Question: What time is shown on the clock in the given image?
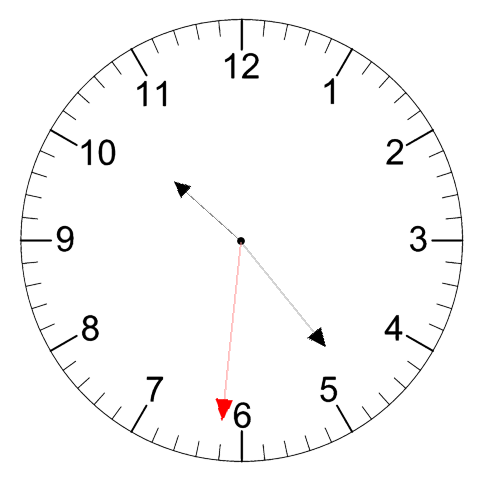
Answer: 10:23:31